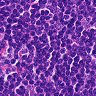
Metastatic tissue present: no